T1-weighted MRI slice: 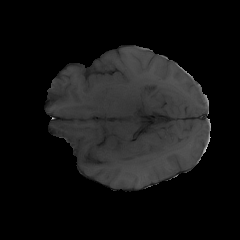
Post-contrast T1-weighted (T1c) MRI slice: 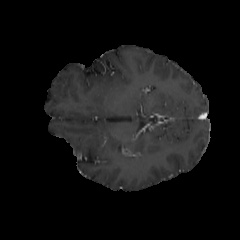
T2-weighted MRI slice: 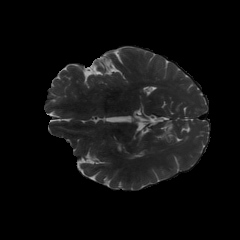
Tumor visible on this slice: no